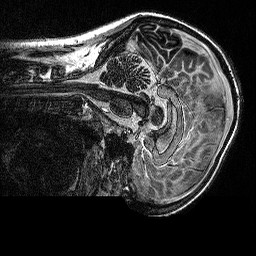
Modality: MP2RAGE
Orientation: sagittal
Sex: female
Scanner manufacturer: siemens
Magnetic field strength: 3 T
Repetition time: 5 s
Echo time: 0.00292 s